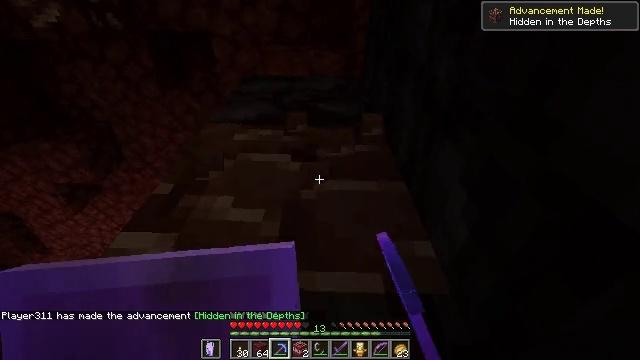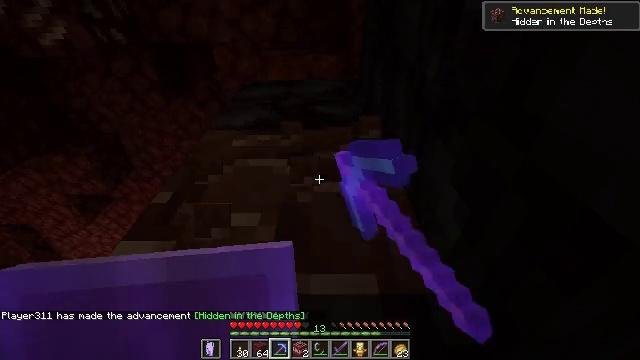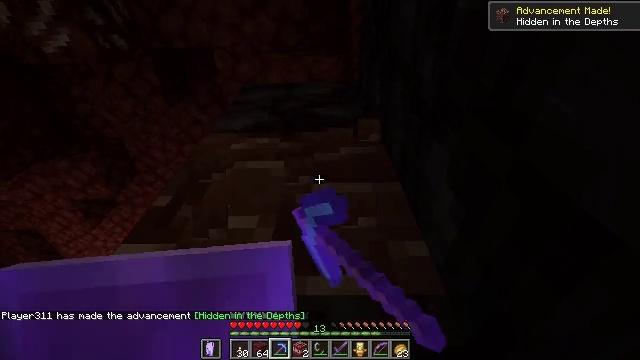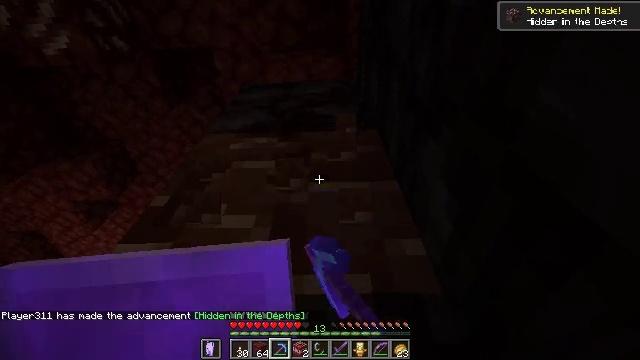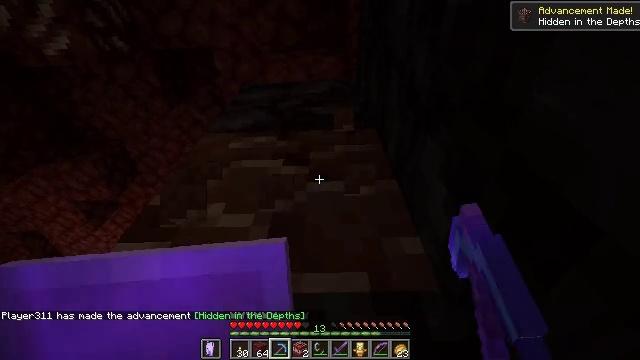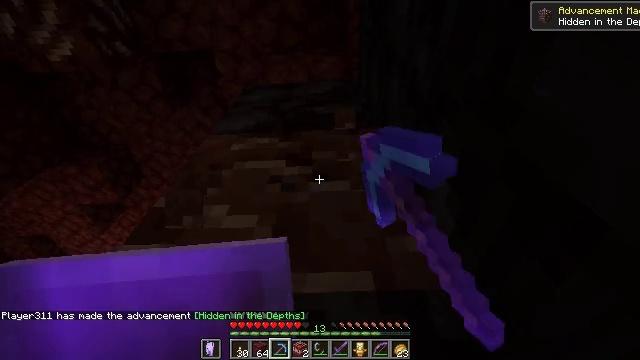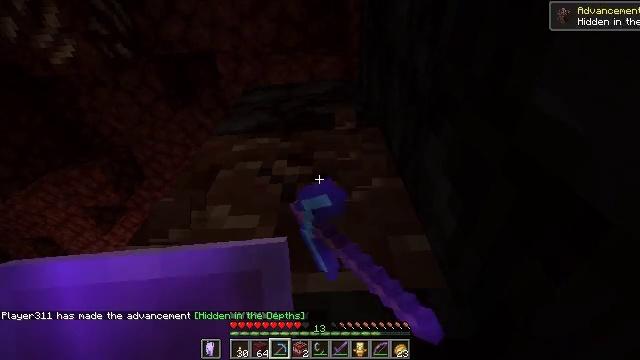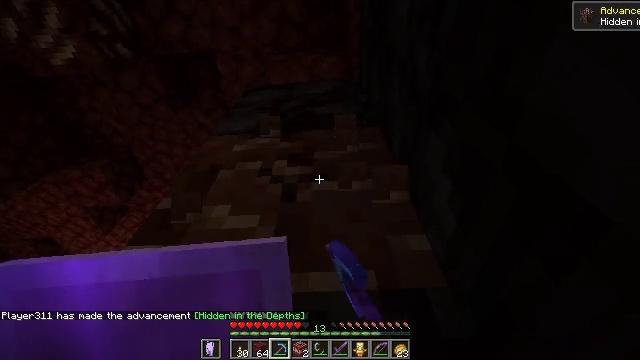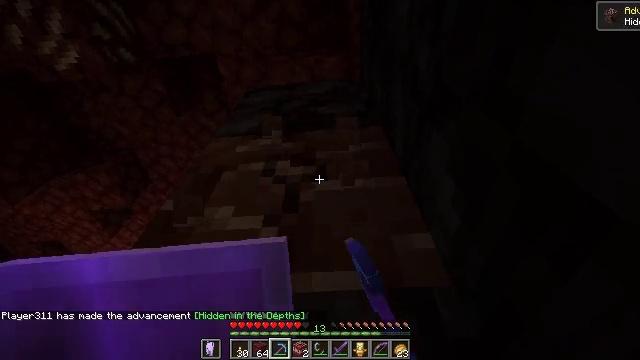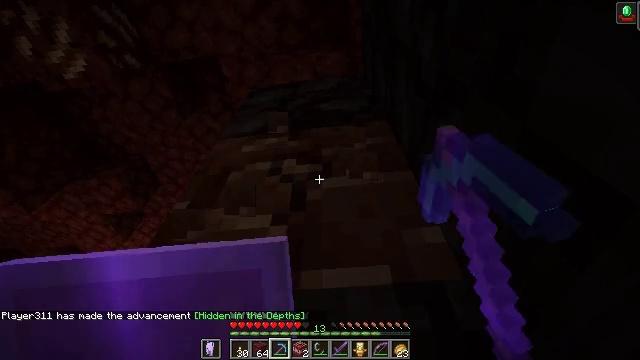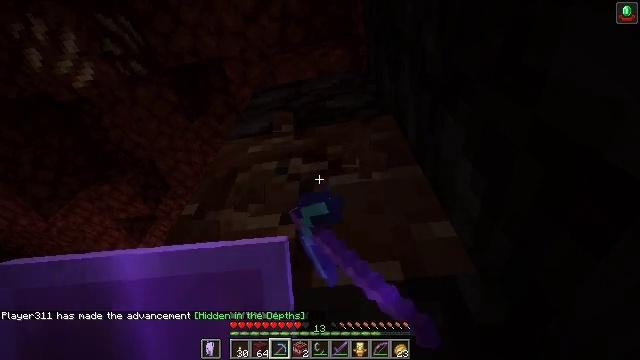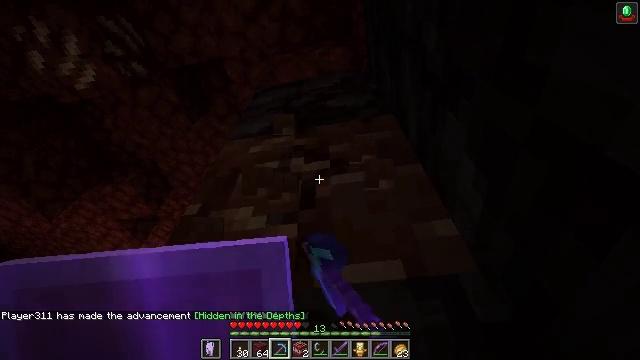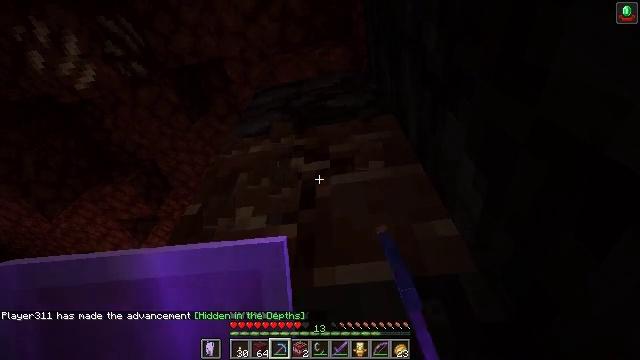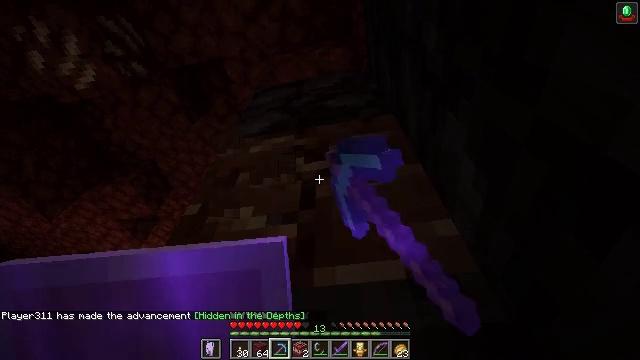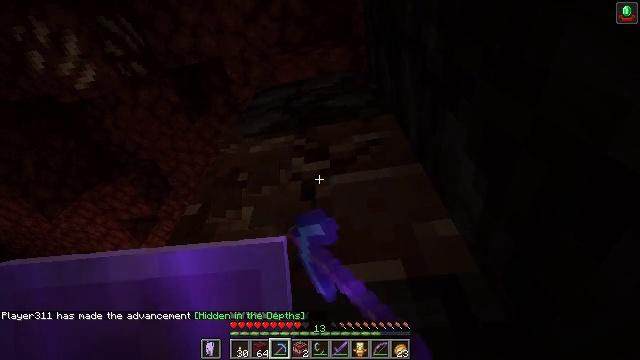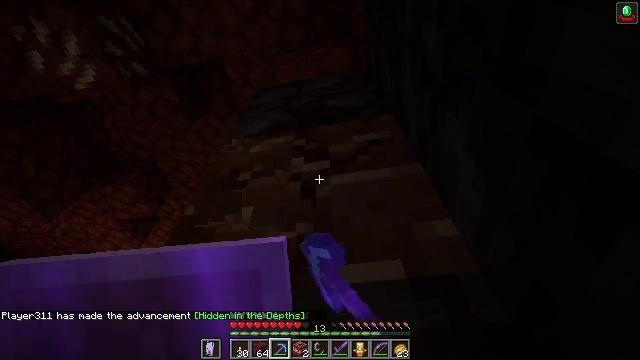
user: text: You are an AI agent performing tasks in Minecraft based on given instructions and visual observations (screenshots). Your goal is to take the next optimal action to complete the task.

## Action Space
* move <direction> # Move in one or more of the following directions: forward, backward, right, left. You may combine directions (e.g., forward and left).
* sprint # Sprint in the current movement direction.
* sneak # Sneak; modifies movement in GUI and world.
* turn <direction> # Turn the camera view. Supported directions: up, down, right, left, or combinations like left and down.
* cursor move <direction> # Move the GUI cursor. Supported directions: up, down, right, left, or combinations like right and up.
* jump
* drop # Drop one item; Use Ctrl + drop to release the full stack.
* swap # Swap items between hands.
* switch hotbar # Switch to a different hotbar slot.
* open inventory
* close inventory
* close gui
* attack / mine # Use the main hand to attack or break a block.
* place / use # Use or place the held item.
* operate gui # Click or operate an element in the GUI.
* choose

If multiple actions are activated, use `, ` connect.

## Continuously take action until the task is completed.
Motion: motion action
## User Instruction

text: Dig deep through the Nether to find ancient debris.
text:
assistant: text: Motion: turn left, attack / mine
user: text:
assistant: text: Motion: turn left, attack / mine
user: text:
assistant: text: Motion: attack / mine
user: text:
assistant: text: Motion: attack / mine
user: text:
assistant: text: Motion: turn left, attack / mine
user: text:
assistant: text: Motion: attack / mine
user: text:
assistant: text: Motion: attack / mine
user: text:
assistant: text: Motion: turn left, attack / mine
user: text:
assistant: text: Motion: turn left, attack / mine
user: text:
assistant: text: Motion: turn left, attack / mine
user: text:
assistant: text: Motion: attack / mine
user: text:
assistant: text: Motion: attack / mine
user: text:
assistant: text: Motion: attack / mine
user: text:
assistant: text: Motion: attack / mine
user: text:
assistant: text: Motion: attack / mine
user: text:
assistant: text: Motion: attack / mine
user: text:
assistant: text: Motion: attack / mine
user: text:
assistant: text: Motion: attack / mine
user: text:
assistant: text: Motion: attack / mine
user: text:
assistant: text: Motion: attack / mine
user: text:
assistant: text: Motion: attack / mine
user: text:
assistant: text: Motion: attack / mine
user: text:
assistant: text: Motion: attack / mine
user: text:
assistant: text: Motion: attack / mine
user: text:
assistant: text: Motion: attack / mine
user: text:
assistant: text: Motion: attack / mine
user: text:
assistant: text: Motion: attack / mine
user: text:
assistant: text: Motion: attack / mine
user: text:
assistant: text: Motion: attack / mine
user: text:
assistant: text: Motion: attack / mine